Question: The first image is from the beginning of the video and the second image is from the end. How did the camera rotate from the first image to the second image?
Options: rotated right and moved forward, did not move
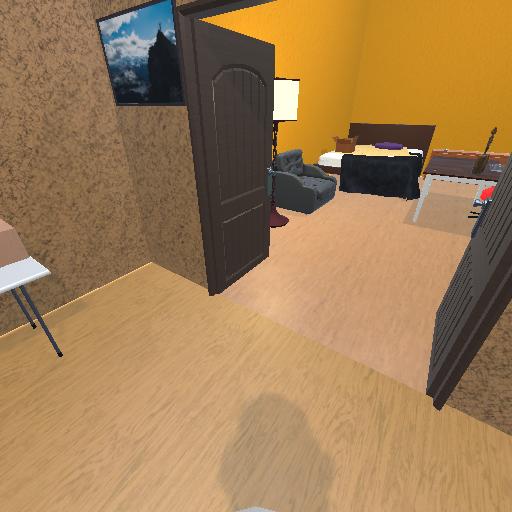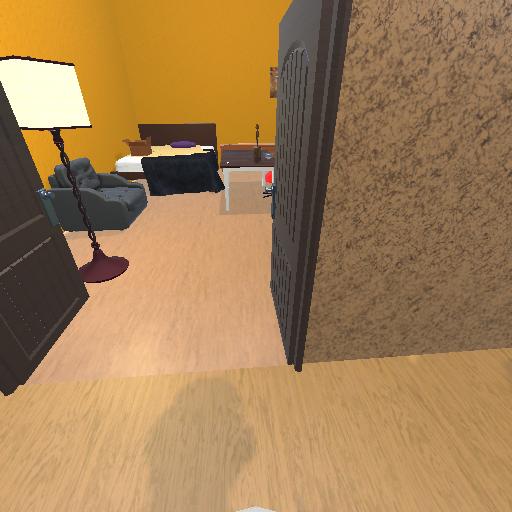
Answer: rotated right and moved forward